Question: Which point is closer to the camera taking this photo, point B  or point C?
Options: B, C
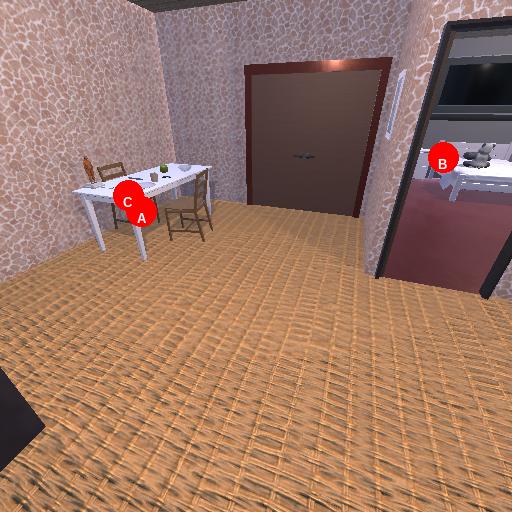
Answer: B